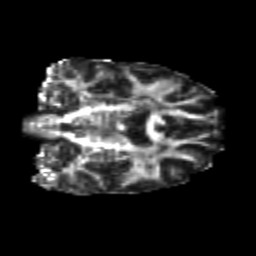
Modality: FA
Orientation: coronal
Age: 25
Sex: female
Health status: healthy
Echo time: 0.074 s